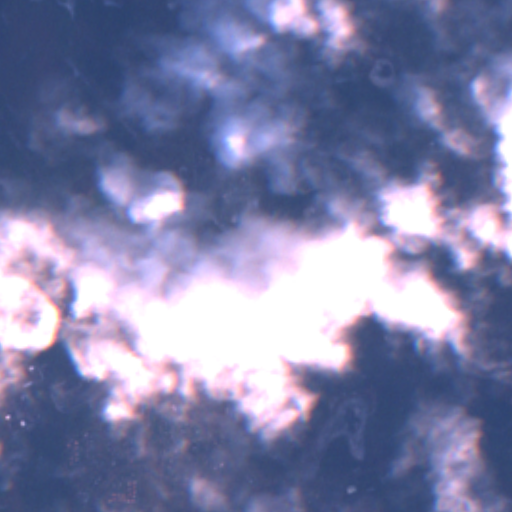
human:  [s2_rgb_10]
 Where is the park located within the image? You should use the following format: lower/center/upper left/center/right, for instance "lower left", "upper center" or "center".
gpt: The park is located in the lower left of the image.
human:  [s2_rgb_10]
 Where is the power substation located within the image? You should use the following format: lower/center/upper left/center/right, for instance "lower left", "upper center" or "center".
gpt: The power substation is located in the lower right of the image.
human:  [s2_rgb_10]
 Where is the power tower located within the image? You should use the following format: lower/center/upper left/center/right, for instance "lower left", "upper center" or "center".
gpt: The power tower is located in the lower right of the image.
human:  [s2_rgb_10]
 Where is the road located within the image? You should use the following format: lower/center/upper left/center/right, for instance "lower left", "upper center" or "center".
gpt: There is no road in the image.